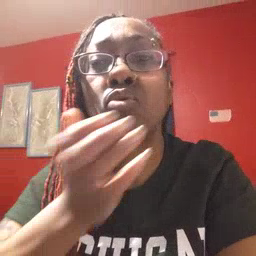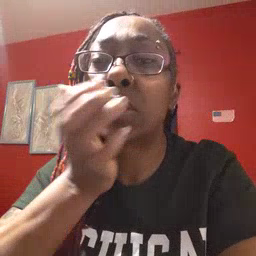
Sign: grass